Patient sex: M
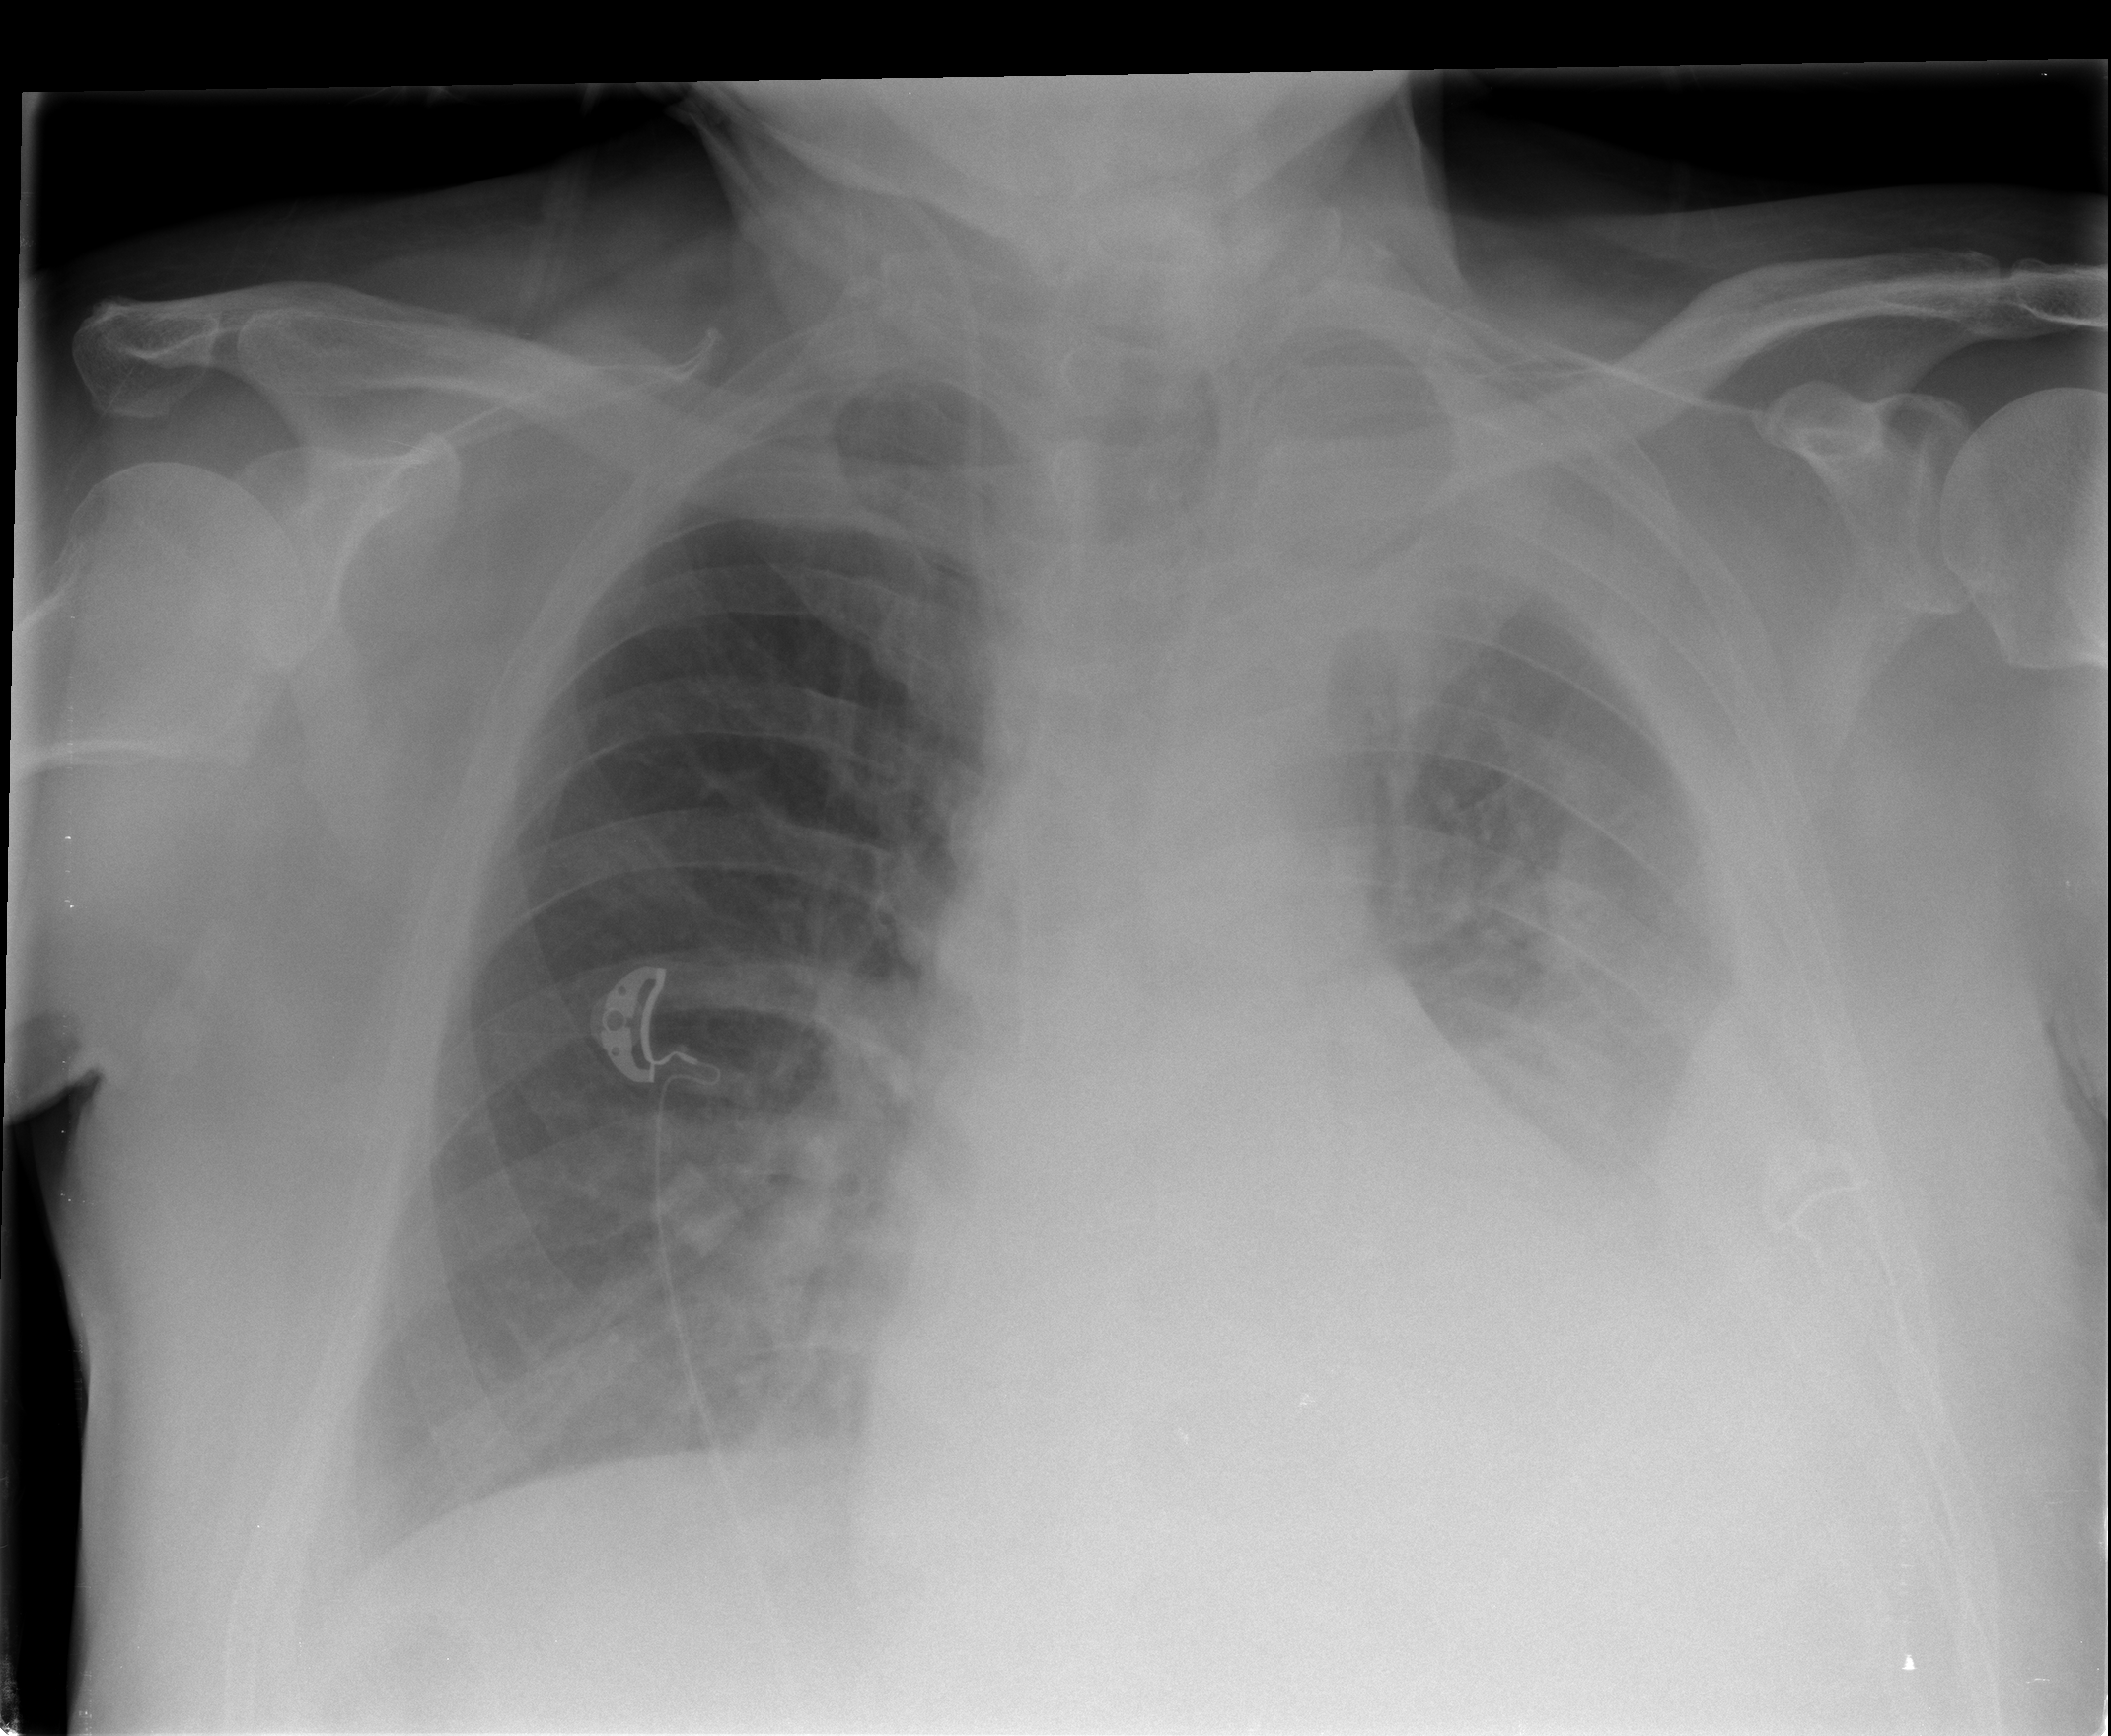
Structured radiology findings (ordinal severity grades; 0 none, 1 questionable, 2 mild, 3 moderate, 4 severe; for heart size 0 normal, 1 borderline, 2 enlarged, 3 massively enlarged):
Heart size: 2
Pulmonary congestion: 2
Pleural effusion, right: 1
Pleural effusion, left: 3
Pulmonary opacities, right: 0
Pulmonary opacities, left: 2
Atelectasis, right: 2
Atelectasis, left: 3